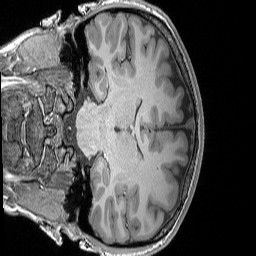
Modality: T1w
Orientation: coronal
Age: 18
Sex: female
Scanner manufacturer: siemens
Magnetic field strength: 3 T
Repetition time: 1.9 s
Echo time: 0.00302 s